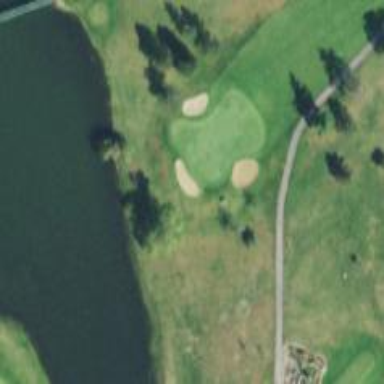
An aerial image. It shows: View of golf hole.